Question: I'm making a simple bug tracker and am using a text file as the database. Right now I'm reading in all the information through keys and importing them into specific arrays.
'''
for (int i = 0; i < 5; i++)
{
getline(bugDB, title[i], '@');
getline(bugDB, importance[i], '!');
getline(bugDB, type[i], '$');
getline(bugDB, description[i], '*');
}
'''
Here is what's in my (terribly unreadable) file
> Cant jump@Moderate!Bug$Every time I enter the cave of doom, I'm unable
to jump.*Horse too expensive@Moderate!Improvement$The horses cost way
too much gold, please lower the costs.*Crash on startup@Severe!Bug$I'm
crashing on startup on my Win8.1 machine, seems to be a 8.1
bug.*Floating tree at Imperial March@Minimal!Bug$There is a tree
floating about half a foot over the ground near the crafting
area.*Allow us to instance our group@Moderate!Improvement$We would
like a feature that gives us the ability to play with our groups alone
inside dungeons.*
Output:
This works great for me, but I'd like to be able to delete specific bugs. I'd be able to do this by letting the user choose a bug by number, find the corresponding * key, and delete all information until the program reaches the next * key.
I'd appreciate any suggestions, I don't know where to start here.
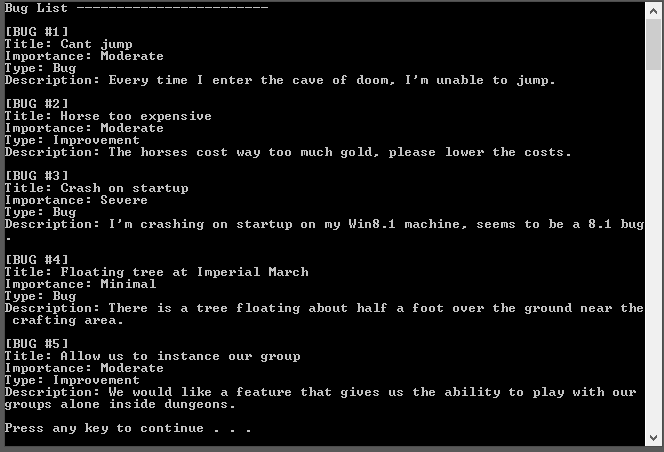
Answer: There is no direct mechanism for deleting some chunk of data from the middle of the file, no 'delete(file, start, end)' function. To perform such a deletion you have to move the data which appears after the region; To delete ten bytes from the middle of a file you'd have to move all of the subsequent bytes back ten, looping over the data, then truncate to make the file ten bytes smaller.
In your case however, you've already written code to parse the file into memory, populating your arrays. Why not just implement a function to write the contents of the arrays back to a file? Truncate the file (open in mode "w" rather than "w+"), loop over the arrays writing their contents back to the file in your preferred format, but skip the entry that you want to delete.